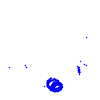
Particle: electron